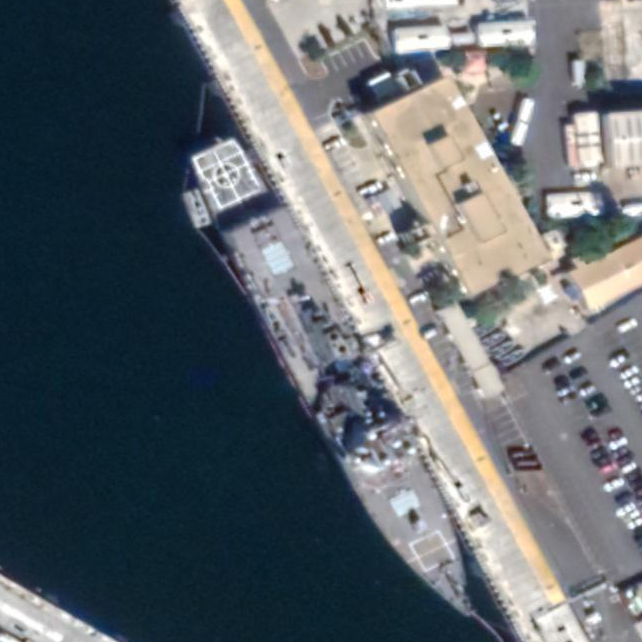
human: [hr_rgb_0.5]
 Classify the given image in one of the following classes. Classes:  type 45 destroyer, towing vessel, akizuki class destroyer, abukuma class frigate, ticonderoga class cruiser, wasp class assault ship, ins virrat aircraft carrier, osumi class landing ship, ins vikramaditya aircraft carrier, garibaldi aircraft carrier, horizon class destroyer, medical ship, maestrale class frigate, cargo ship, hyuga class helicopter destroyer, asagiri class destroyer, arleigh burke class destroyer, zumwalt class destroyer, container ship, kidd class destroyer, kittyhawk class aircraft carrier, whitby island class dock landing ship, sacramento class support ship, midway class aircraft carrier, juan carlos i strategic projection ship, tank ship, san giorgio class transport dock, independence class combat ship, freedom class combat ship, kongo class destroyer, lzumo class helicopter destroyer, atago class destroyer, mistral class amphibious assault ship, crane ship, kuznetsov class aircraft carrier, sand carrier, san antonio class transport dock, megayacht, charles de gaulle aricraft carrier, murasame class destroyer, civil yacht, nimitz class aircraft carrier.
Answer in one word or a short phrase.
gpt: Arleigh Burke class destroyer